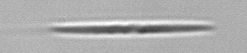
Label: pennate_Pseudo-nitzschia